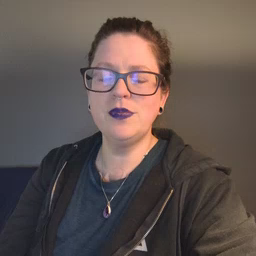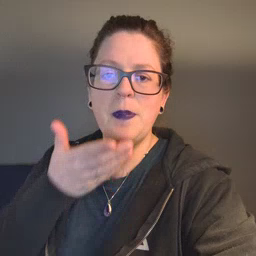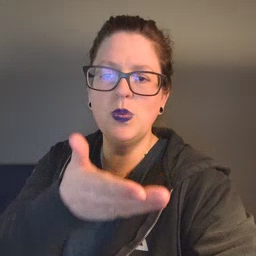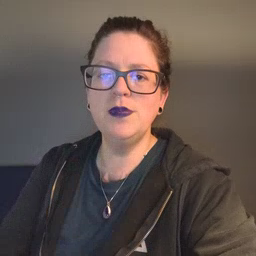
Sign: boat